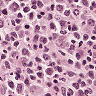
Metastatic tissue present: no